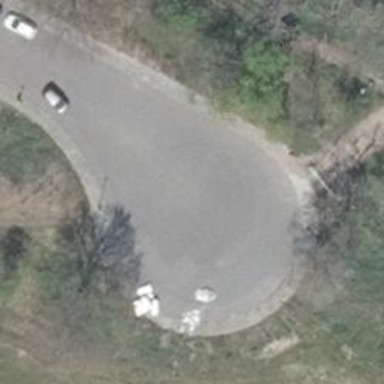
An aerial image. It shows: Turning circle on the road.